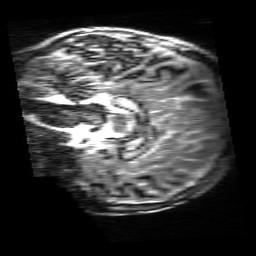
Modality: MP2RAGE
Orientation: sagittal
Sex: male
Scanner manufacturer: siemens
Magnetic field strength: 3 T
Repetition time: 5 s
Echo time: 0.00355 s